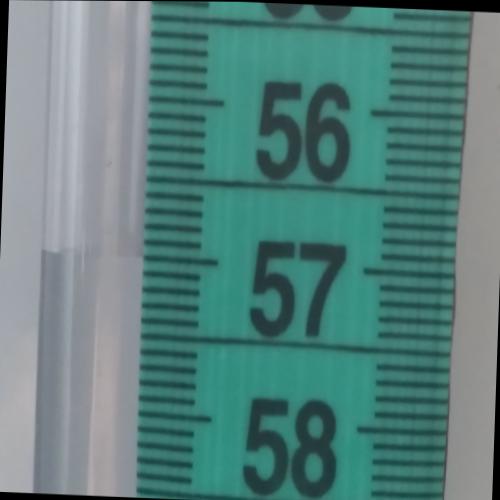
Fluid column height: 57.0 cm